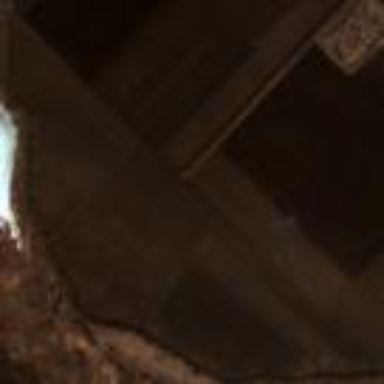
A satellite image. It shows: Picturesque farmland scene.